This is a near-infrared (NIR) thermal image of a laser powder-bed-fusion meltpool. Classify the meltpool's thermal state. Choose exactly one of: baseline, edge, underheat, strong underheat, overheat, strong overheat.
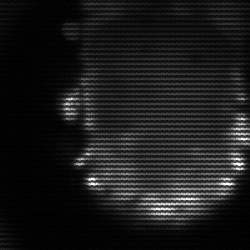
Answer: baseline